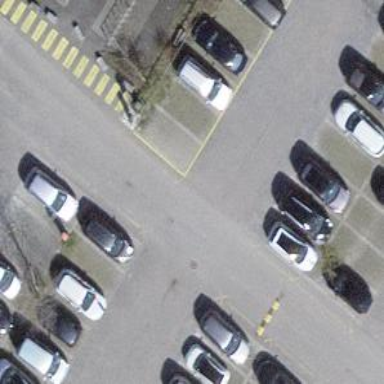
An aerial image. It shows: Parking aisle with pebblestone surface.